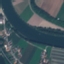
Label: River